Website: apple
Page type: customer-info-address
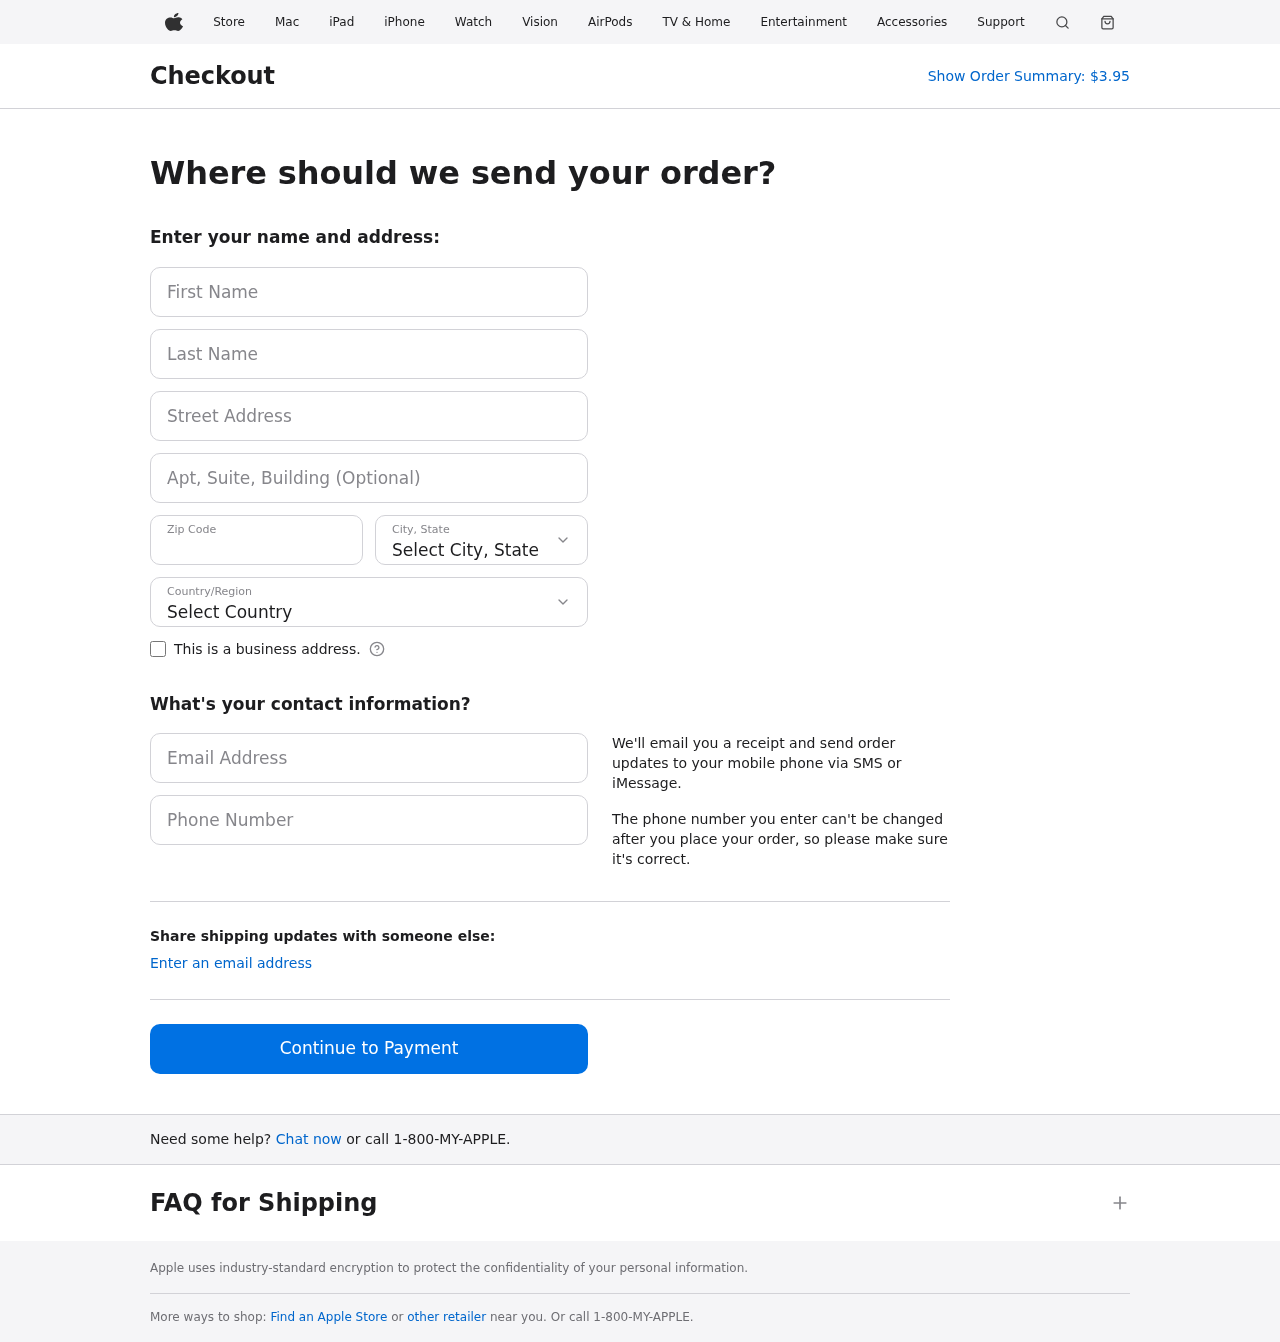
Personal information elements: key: PII_CITY_STATE
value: Port Brentshire, PR
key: PII_COUNTRY
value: United States
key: PII_EMAIL
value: nicolemaxwell@gmail.com
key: PII_FIRSTNAME
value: Nicole
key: PII_LASTNAME
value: Maxwell
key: PII_PHONE
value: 7695286956
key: PII_POSTCODE
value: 69625
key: PII_STREET
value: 0230 Coleman River Apt. 577
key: PII_STREET2
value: Apt. 447
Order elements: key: ORDER_TOTAL
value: $3.95